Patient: sex M, age 66
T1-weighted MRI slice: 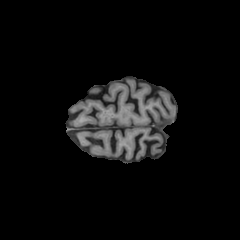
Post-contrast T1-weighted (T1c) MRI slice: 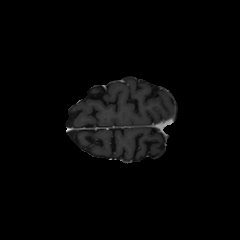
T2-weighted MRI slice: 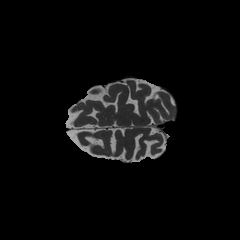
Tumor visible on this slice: no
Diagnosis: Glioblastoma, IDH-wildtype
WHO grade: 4